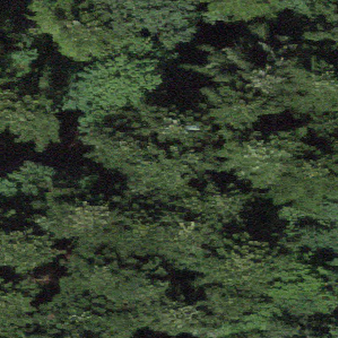
Label: other